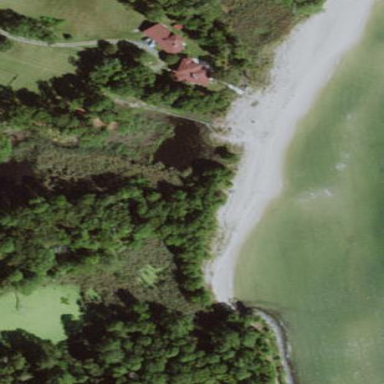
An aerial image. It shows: Scenic beach with natural beauty.